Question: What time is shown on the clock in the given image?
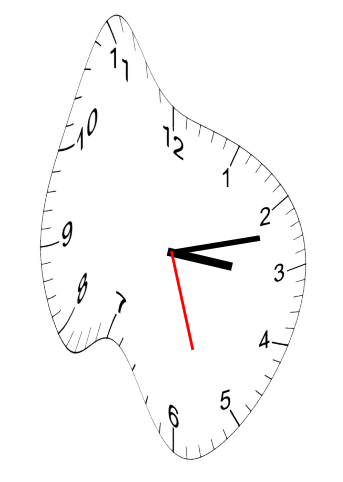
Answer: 03:12:27